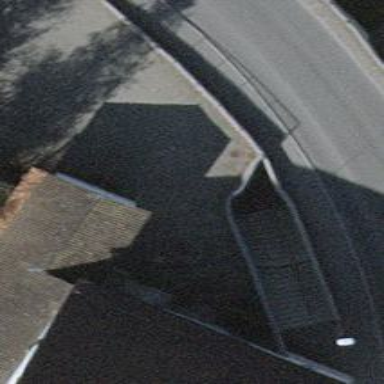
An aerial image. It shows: Footway passing through tunnel.